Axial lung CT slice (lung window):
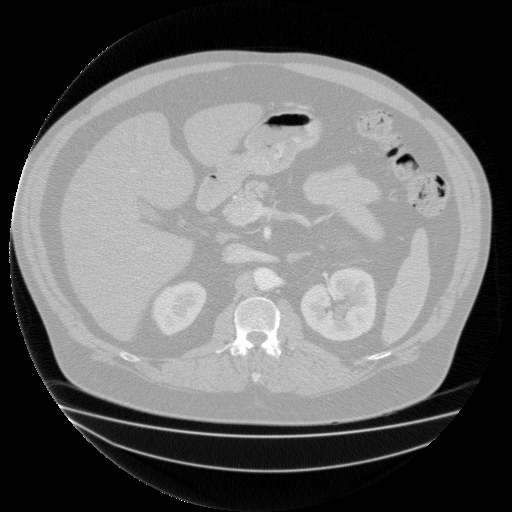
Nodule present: no